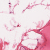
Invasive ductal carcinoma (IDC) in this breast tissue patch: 0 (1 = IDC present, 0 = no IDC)